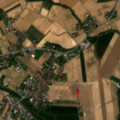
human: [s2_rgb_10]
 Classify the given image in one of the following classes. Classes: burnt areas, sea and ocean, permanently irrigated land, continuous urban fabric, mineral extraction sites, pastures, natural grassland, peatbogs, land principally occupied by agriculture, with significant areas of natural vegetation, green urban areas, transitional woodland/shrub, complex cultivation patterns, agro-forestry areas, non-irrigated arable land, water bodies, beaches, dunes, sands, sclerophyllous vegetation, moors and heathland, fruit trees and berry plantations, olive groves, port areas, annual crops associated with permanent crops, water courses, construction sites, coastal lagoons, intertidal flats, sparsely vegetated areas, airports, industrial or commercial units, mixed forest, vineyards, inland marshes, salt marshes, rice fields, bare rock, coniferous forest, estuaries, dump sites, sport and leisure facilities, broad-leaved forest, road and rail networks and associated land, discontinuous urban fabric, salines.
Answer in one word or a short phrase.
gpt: discontinuous urban fabric, non-irrigated arable land, broad-leaved forest